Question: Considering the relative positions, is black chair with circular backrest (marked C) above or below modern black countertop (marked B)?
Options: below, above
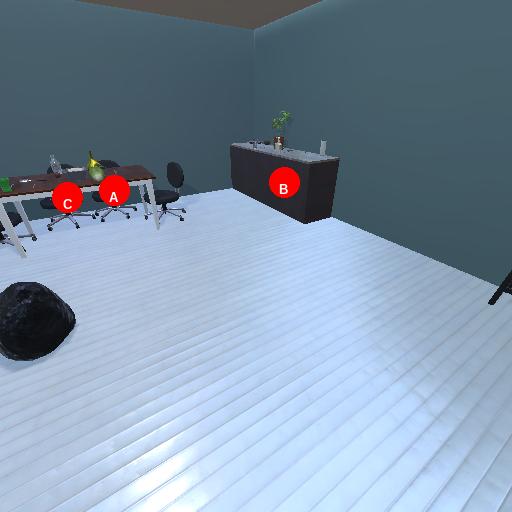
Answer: below